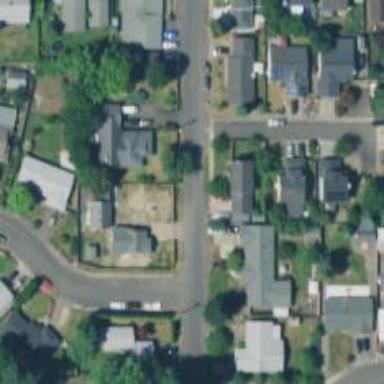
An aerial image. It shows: Residential road with sidewalk on the left side.